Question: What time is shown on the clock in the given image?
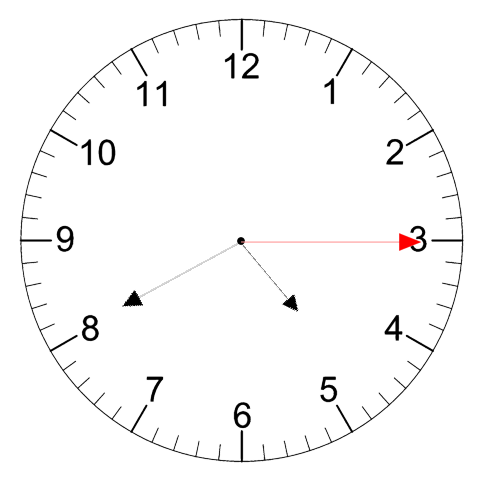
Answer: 04:40:15